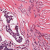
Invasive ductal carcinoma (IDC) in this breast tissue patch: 1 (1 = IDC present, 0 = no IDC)